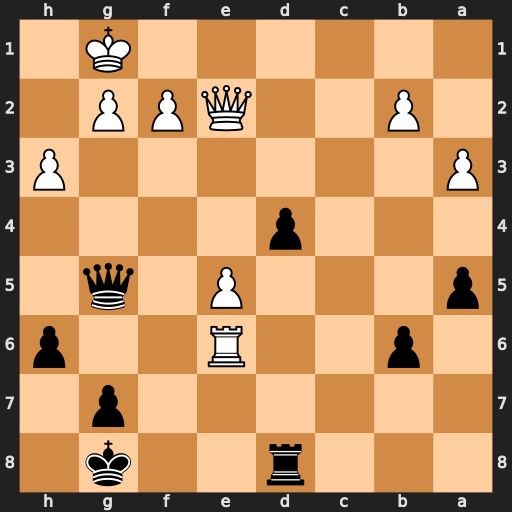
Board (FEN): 3r2k1/6p1/1p2R2p/p3P1q1/3p4/P6P/1P2QPP1/6K1
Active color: b
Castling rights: -
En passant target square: -
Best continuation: d3 Qd1 d2 Rd6 Rxd6 exd6 Qd5 f4 Qxd6